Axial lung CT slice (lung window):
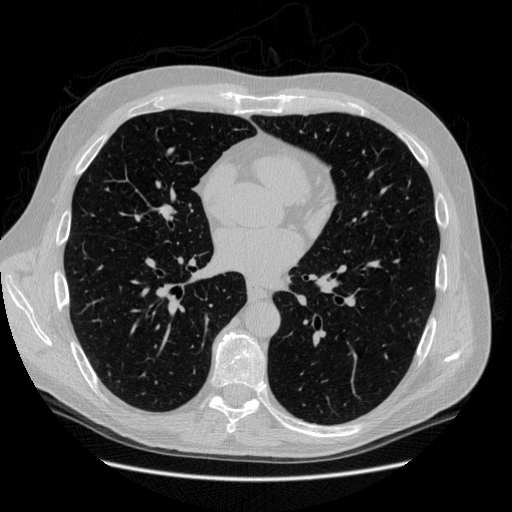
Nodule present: no